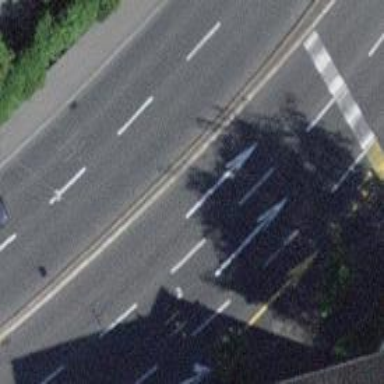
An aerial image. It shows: Primary highway with asphalt surface. There are trolley wires above it. The sidewalk is separate on both sides.